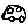
Label: car